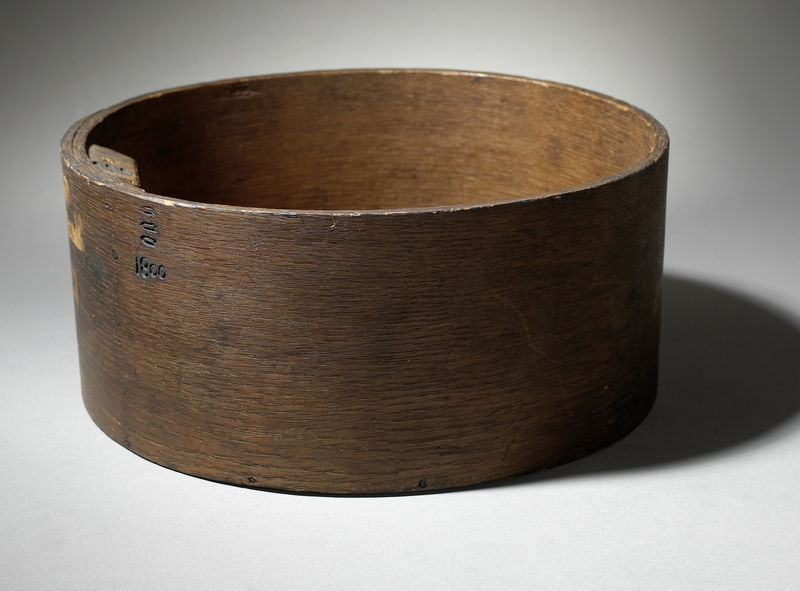
Titel: 1/4 Boisseau uit Enkhuizen
Standort: Amsterdam
Institution: Rijksmuseum
Schlagwörter: holz, schale, schüssel, rund, topf, rand, metall, ring, gefäß, jahr, eiche, behälter, maß, wasserbehälter, messbecher, brandzeichen, 1800, holzschale, materielle kultur